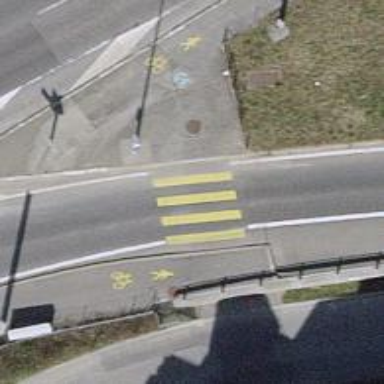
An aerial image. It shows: Footway crossing with marked asphalt surface.